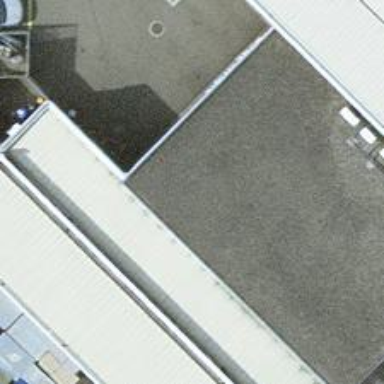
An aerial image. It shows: Car repair shop.